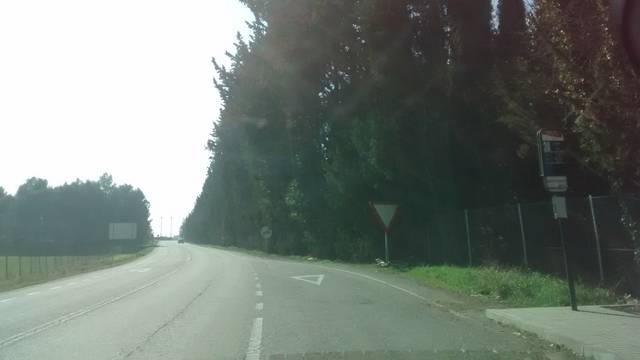
Region: Spain
Coordinates: 41.724, -0.8108